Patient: sex F, age 89
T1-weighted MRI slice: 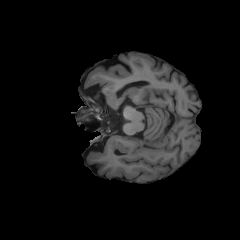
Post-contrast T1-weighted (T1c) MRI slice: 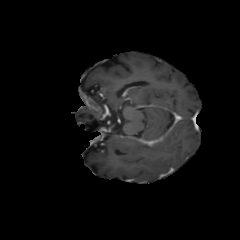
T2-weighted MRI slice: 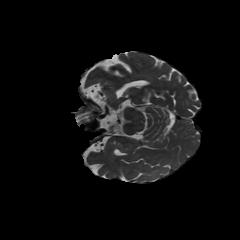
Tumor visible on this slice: no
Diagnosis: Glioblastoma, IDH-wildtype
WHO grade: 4